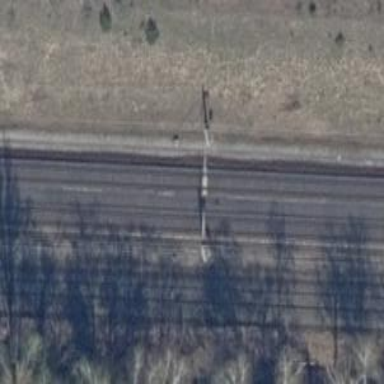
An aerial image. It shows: Milestone along the railway with catenary mast.